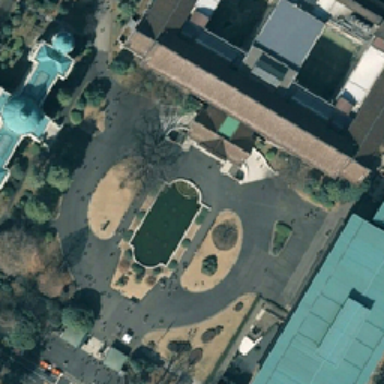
There is a big basket court in the square .